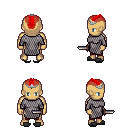
a pixel art fantasy rpg character, male body template, human, tanned skin, chain mail, red pants, red short mohawk hairstyle, silver tiara, gray slippers, dagger, four views (front, back, left, right), 2x2 character sprite sheet, small pixel art, hard edges, no anti-aliasing